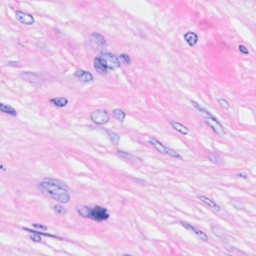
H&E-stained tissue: Breast